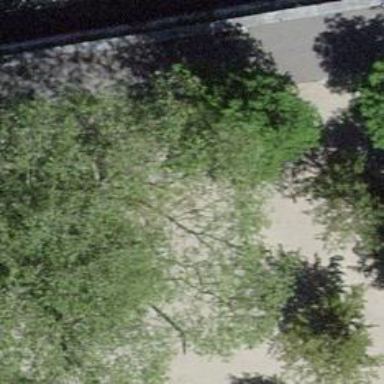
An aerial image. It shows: Urban tree with broadleaved leaves.